Field crop: maize
Growth stage: 1
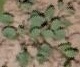
Species: convolvulus